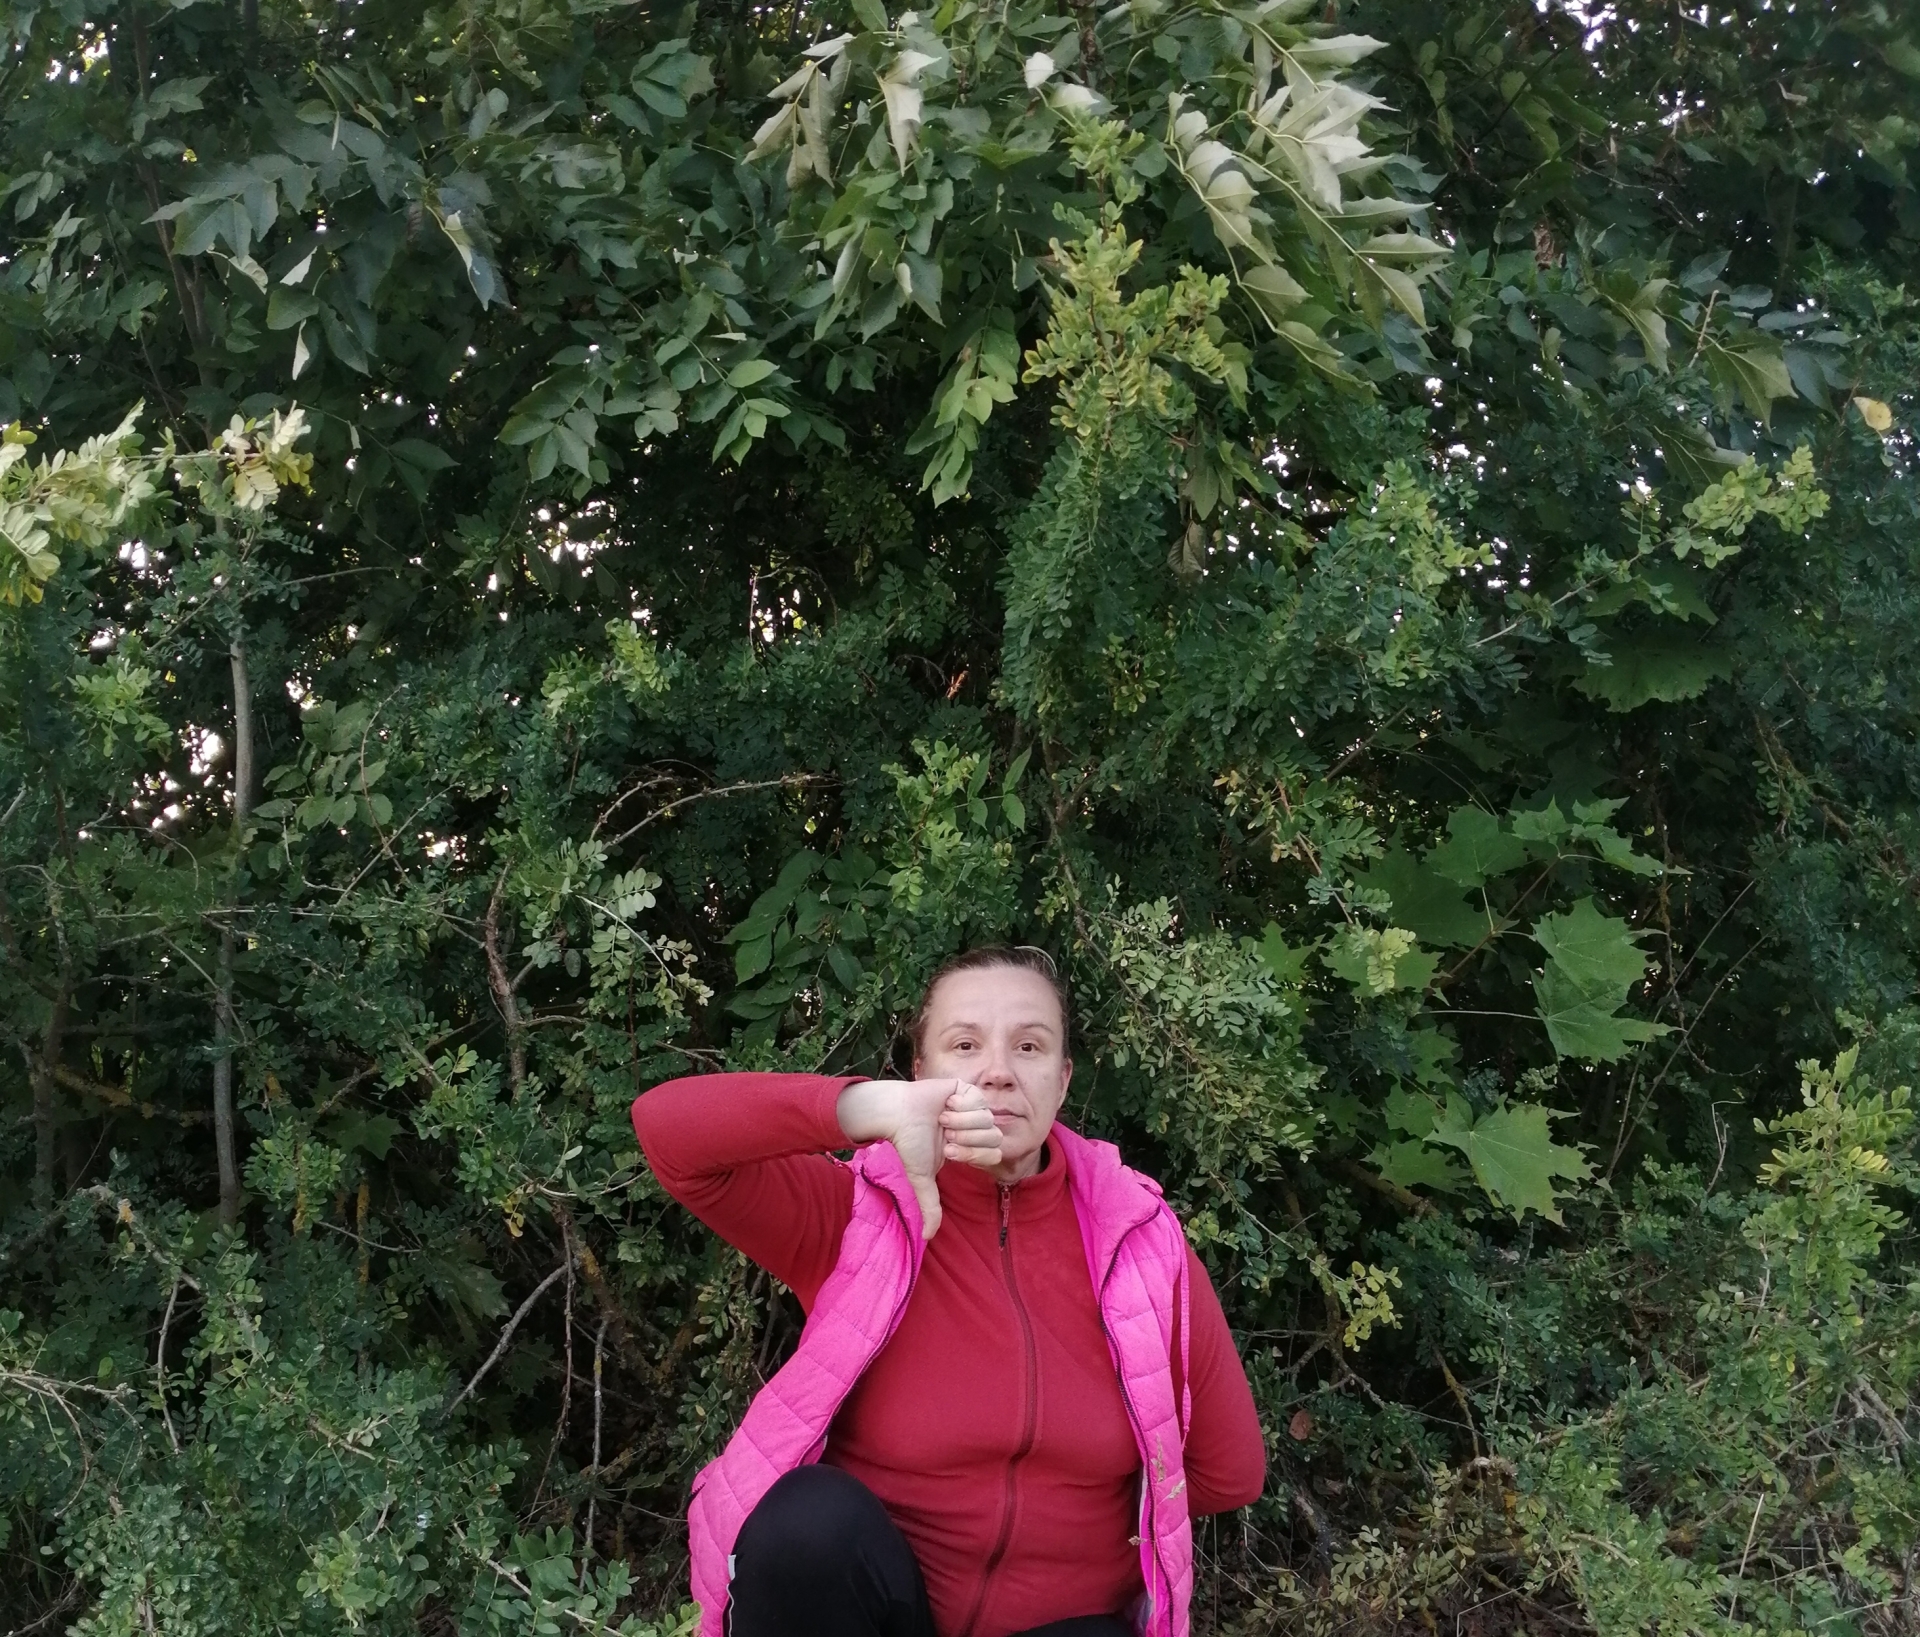
Label: clear